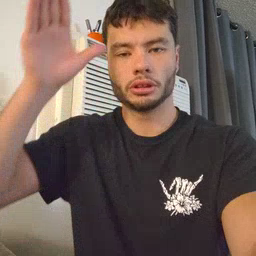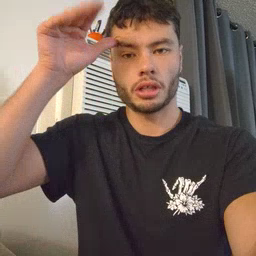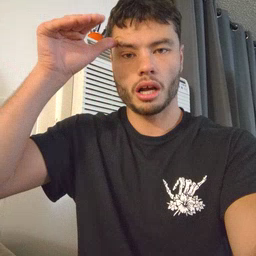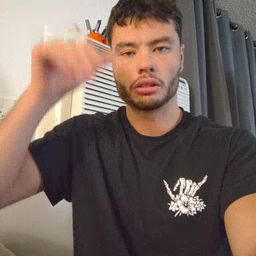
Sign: donkey